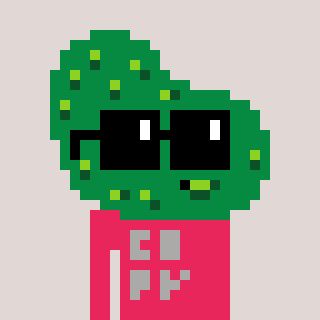
a pixel art character with square black sunglasses, a pickle-shaped head and a redpinkish-colored body on a warm background